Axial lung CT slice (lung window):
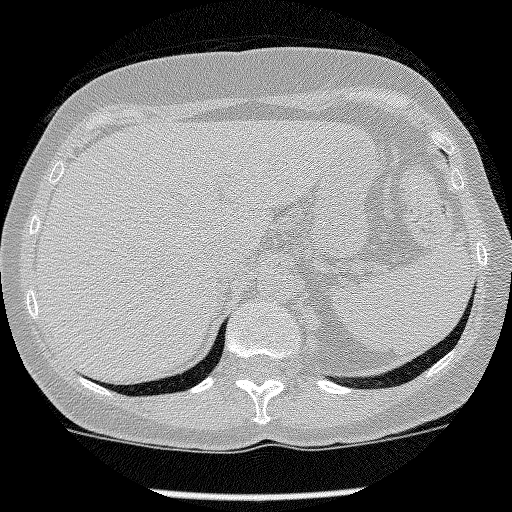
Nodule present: no